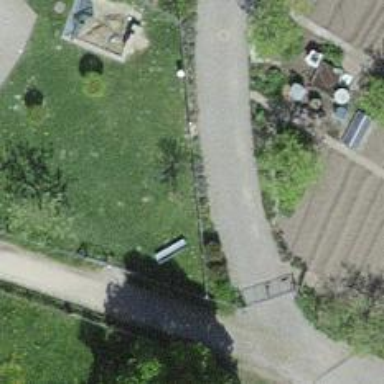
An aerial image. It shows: Bench.